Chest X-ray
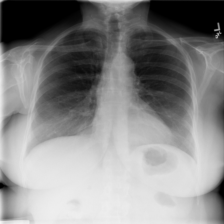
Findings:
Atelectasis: negative
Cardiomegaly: negative
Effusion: negative
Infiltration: negative
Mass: negative
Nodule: negative
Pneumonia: negative
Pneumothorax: negative
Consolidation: negative
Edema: negative
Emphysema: negative
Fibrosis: negative
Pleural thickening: negative
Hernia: negative